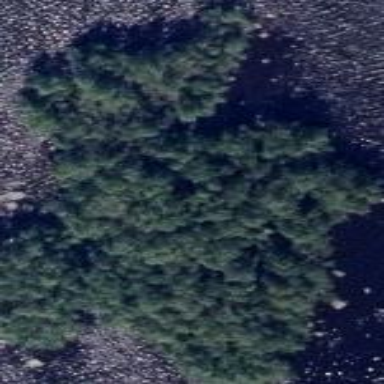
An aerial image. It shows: Islet covered with woodland.